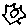
Label: sun